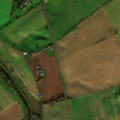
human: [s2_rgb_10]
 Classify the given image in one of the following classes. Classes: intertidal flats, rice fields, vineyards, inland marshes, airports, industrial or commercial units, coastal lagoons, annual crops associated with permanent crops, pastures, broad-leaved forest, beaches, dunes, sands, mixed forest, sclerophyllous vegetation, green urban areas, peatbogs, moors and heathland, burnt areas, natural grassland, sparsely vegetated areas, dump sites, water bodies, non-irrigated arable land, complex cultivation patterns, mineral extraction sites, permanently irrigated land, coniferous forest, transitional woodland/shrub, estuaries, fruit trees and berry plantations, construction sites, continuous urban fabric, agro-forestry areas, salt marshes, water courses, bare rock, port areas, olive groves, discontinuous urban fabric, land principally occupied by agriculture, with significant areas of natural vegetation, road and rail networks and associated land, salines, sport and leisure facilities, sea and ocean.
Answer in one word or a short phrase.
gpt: non-irrigated arable land, land principally occupied by agriculture, with significant areas of natural vegetation